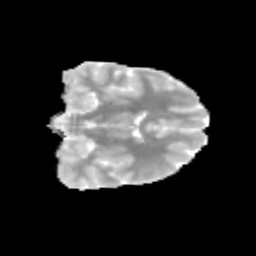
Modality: MD
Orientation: coronal
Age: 12
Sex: female
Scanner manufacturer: siemens
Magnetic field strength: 3 T
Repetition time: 3.8 s
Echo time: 0.07 s